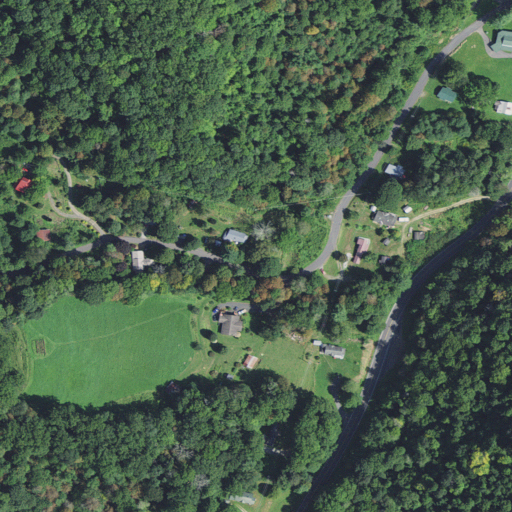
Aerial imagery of valley in North Carolina named Tucker Hollow containing deciduous forest, open development, mixed forest, pasture, and low intensity development